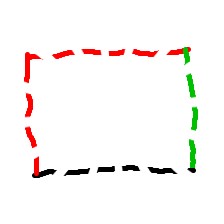
Shape: rectangle